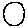
Label: moon